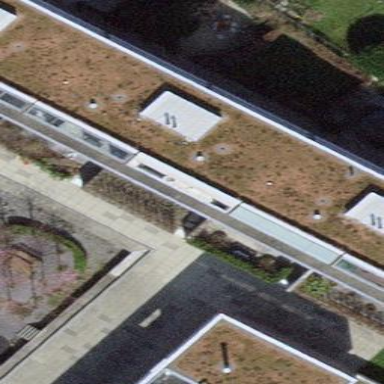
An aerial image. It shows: Red house with flat roof.